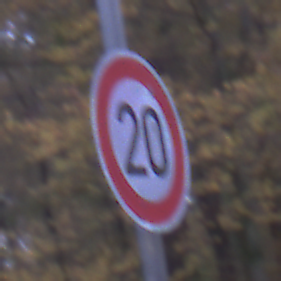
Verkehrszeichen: Geschwindigkeit20
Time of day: Night
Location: Outdoor (Suburban)
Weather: PartlyCloudy
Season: NotSpecified
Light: Artificial